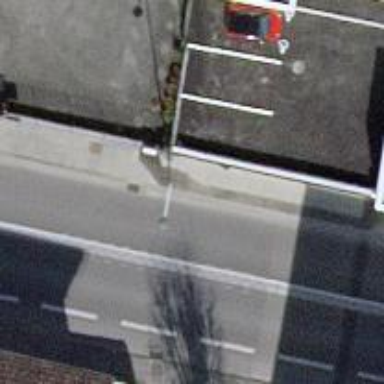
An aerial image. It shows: Support pole.